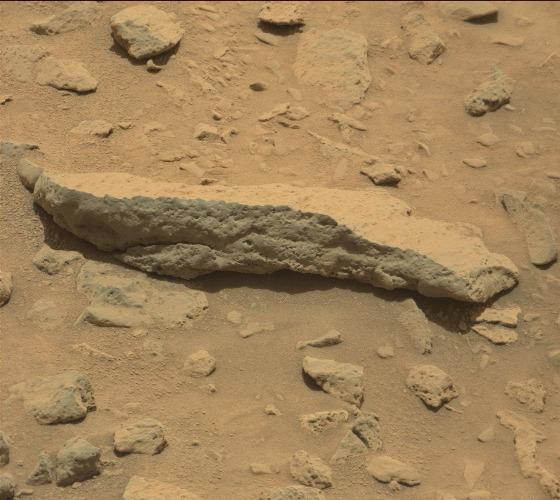
Terrain classes present: Bedrock, Gravel / Sand / Soil, Rock, Shadow